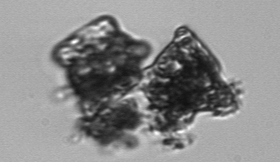
Label: Biddulphia